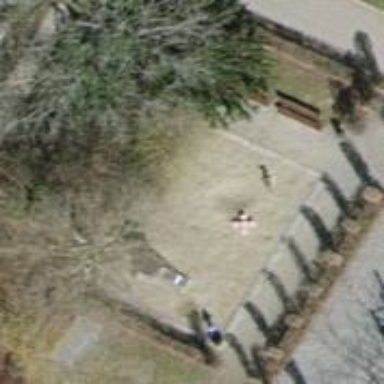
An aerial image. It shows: Springy playground.